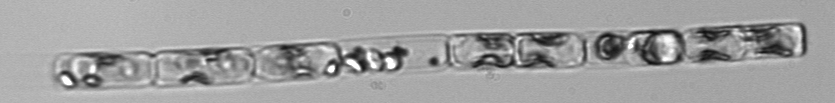
Label: Guinardia_delicatula_TAG_internal_parasite